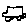
Label: car